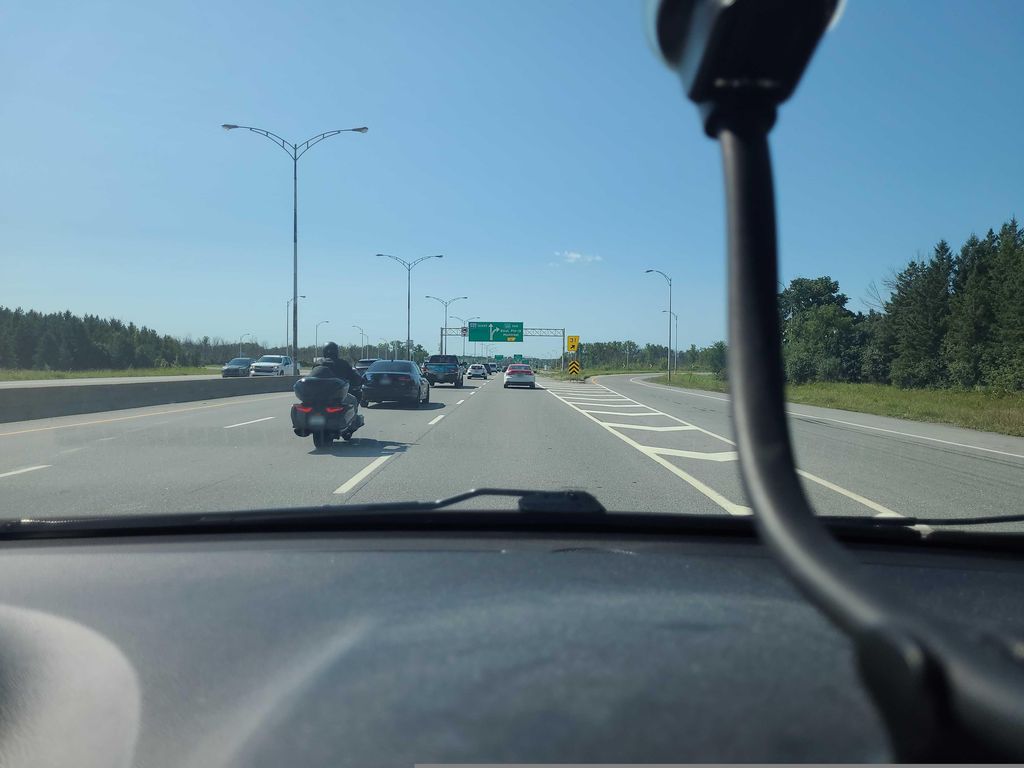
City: montreal